Field crop: tomato
Growth stage: 2
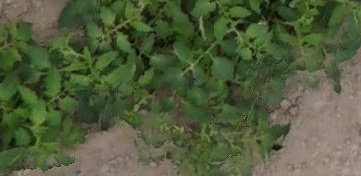
Species: tomato